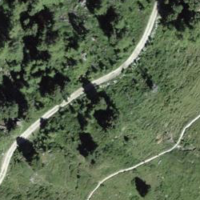
EUNIS habitat code: 43
Species observed at this site:
Gentiana bavarica
Nucifraga caryocatactes